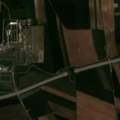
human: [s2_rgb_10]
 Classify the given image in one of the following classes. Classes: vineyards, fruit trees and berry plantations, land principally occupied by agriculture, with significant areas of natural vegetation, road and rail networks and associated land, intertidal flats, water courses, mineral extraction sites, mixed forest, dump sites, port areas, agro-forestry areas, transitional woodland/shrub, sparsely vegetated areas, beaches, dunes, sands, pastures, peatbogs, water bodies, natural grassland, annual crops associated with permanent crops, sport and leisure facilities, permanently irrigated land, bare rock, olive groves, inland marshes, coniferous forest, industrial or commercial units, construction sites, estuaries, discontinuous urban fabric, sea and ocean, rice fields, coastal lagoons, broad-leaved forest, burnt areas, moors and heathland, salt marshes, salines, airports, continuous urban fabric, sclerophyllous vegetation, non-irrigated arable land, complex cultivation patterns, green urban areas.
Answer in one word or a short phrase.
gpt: industrial or commercial units, road and rail networks and associated land, non-irrigated arable land